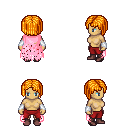
a pixel art fantasy rpg character, female body template, human, tanned skin, pink tattered cape, red pants, light blonde pageboy hairstyle, white cloth bracers, maroon shoes, four views (front, back, left, right), 2x2 character sprite sheet, small pixel art, hard edges, no anti-aliasing